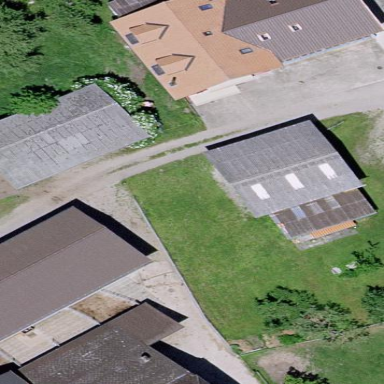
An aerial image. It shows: Rural barn.